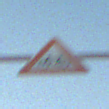
Verkehrszeichen: RadverkehrRechts
Umgebung: Outdoor, Beach
Tageszeit: SunriseSunset
Wetter: Clear
Licht: Natural
Jahreszeit: NotSpecified
Kontrast: HighContrast